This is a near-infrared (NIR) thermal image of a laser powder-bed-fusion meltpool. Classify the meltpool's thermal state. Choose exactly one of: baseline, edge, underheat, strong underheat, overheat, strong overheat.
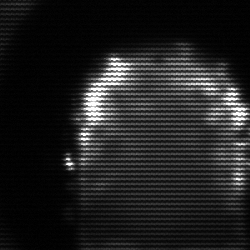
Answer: baseline